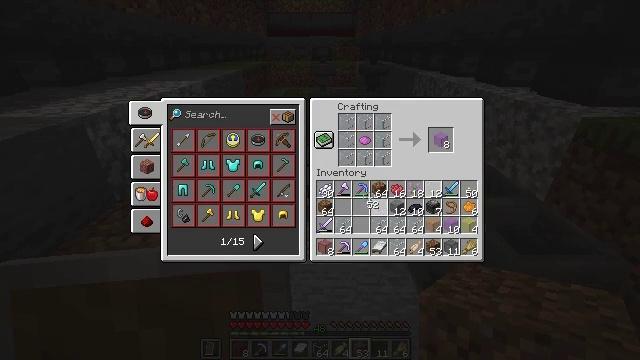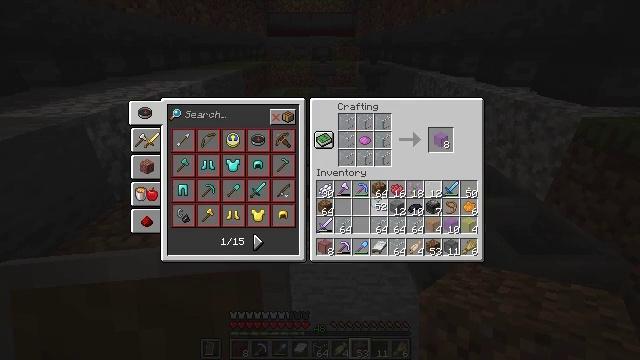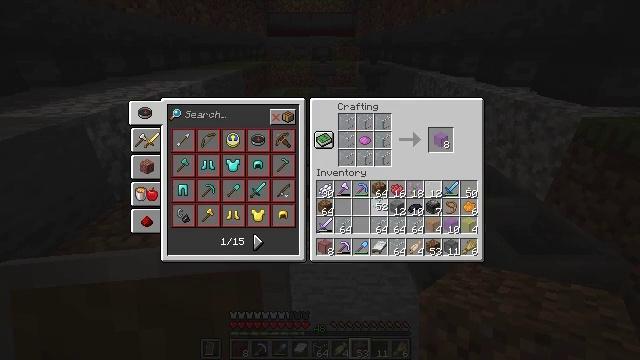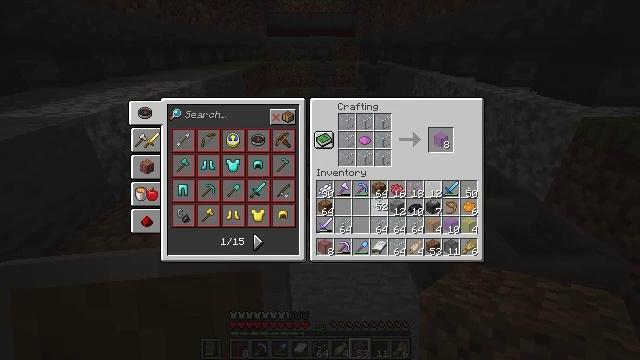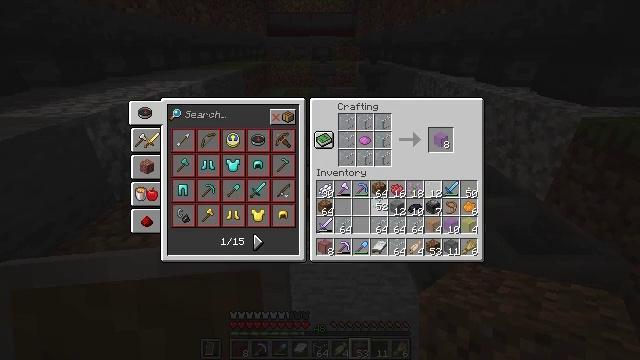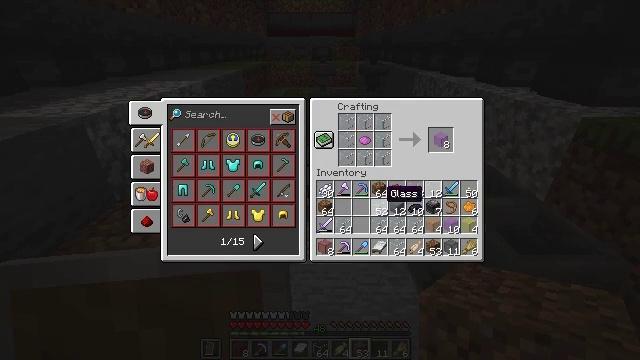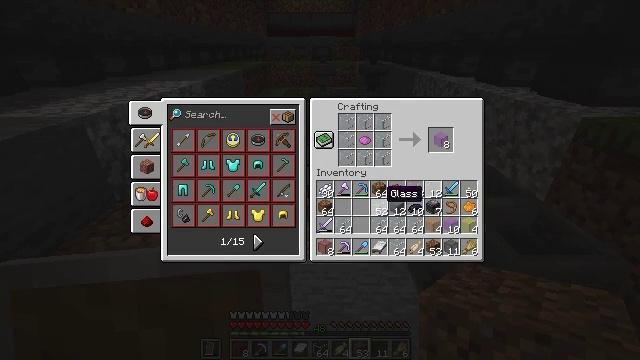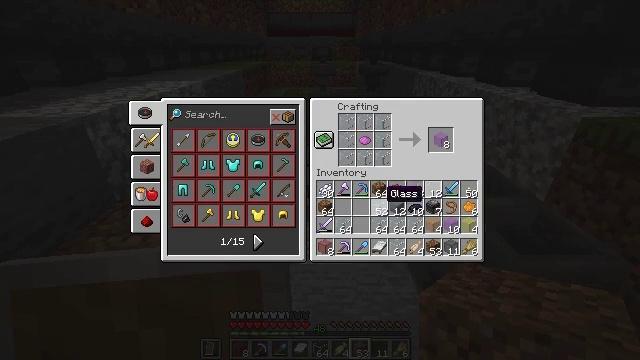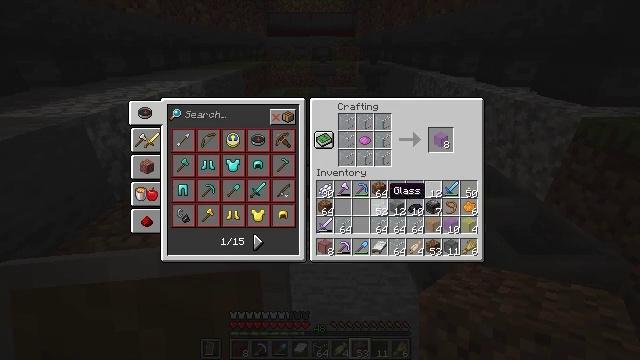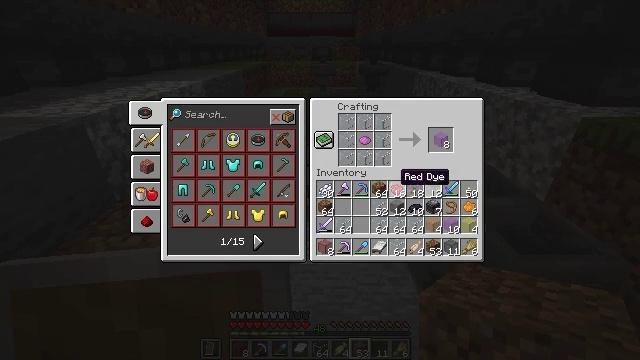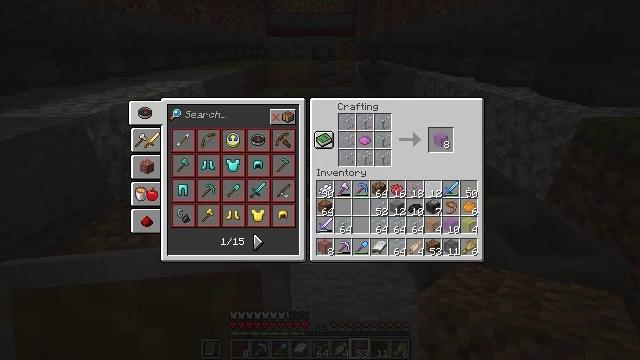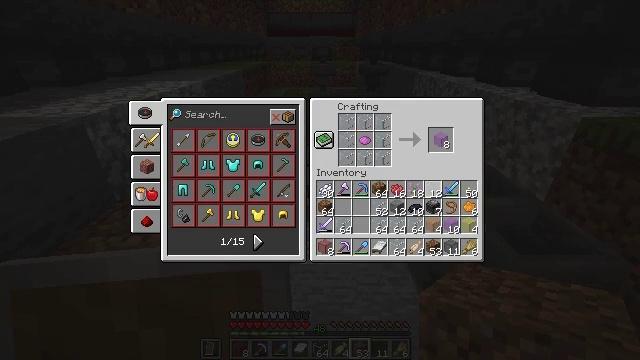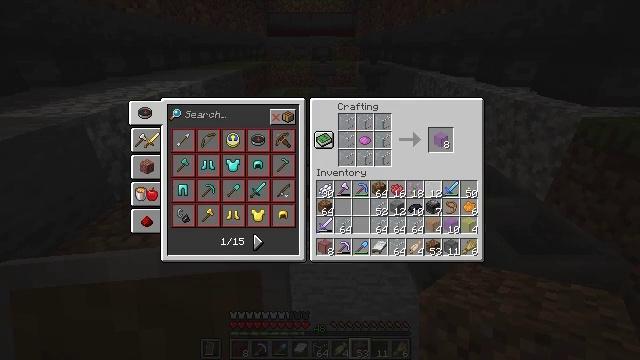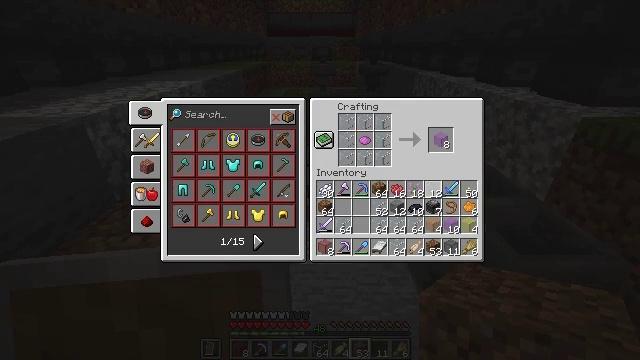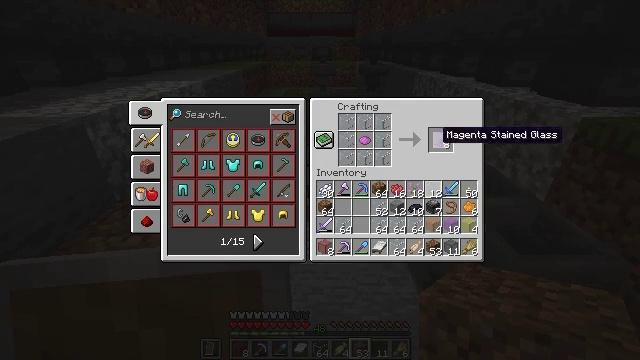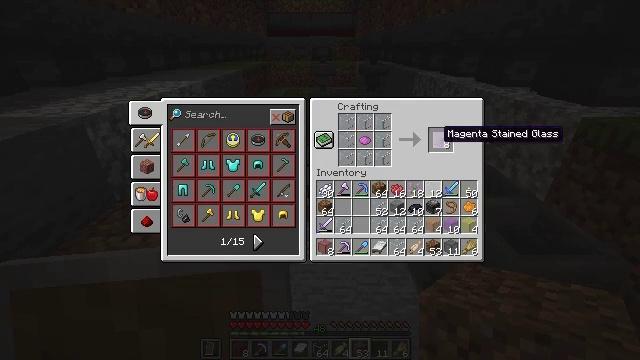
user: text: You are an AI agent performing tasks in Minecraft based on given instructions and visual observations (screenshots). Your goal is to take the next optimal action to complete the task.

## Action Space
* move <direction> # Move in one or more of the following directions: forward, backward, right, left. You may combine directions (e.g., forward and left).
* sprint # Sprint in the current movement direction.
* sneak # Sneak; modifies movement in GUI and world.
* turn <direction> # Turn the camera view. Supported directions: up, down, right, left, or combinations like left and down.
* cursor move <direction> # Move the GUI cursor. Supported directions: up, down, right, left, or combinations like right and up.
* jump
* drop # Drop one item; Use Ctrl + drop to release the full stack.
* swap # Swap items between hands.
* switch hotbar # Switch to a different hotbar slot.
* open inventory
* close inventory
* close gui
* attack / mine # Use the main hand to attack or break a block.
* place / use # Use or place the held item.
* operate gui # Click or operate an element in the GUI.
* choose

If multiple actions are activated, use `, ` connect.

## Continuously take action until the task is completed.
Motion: motion action
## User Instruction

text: Combine magenta dye with glass blocks to craft magenta stained glass.
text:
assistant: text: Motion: cursor move right
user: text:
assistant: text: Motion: operate gui
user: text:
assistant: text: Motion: operate gui
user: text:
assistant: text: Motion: operate gui
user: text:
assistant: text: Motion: no_op
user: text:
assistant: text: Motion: no_op
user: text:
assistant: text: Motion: no_op
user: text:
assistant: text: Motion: sneak
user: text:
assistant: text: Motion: sneak, cursor move right and up
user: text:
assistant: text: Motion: sneak, cursor move right and up
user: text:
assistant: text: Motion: sneak, cursor move right and up
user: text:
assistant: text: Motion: sneak
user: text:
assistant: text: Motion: sneak
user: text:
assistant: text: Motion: sneak
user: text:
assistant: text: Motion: sneak
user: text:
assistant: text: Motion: sneak, choose
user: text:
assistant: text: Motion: sneak, choose
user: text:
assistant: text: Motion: sneak
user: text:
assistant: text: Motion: sneak
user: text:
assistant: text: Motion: sneak
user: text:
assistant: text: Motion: sneak